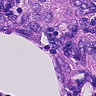
Metastatic tissue present: yes